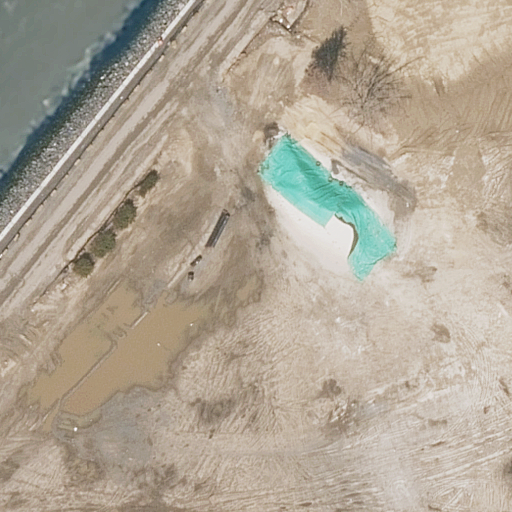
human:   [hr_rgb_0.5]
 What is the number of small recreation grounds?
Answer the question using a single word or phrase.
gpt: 0

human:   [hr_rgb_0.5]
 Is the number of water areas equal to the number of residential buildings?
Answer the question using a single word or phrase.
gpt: yes

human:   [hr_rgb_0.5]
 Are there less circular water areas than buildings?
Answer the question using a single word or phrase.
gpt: yes

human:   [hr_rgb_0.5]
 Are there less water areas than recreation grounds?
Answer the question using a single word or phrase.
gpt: no

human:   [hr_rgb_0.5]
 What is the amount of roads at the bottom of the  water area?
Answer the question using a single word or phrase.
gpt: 0

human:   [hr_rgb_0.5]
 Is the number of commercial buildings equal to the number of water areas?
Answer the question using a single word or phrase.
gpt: no

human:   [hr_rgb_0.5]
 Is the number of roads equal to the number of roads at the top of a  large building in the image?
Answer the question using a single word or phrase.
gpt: no

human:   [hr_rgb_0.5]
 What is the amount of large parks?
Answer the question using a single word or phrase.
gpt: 1

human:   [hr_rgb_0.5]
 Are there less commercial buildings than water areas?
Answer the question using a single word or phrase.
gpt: yes

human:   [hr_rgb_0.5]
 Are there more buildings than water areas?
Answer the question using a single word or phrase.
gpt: no

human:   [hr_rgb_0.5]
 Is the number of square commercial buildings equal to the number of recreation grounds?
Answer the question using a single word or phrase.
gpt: no

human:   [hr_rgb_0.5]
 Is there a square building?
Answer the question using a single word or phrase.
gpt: no

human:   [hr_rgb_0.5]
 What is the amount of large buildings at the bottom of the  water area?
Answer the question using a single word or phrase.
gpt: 0

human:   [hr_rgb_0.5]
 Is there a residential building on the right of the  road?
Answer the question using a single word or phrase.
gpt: no

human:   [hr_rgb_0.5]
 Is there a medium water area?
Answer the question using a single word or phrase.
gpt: yes

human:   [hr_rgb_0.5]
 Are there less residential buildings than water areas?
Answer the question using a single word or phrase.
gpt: no

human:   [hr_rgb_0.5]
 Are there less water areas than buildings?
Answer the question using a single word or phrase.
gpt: no

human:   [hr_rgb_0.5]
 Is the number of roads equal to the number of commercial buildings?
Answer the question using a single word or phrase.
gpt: no

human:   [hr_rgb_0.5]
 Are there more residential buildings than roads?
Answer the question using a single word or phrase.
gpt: no

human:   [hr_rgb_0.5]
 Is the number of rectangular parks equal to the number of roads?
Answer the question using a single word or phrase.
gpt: yes

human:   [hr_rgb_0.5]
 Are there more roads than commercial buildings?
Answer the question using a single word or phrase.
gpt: yes

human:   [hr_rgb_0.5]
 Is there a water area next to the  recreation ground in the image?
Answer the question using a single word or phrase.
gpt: yes

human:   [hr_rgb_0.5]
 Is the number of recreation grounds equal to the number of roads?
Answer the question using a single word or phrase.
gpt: yes

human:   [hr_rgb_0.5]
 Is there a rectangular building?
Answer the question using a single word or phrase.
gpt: yes

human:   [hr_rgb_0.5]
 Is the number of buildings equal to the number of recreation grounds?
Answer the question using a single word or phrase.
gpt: yes

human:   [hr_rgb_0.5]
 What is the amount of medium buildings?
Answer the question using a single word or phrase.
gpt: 1

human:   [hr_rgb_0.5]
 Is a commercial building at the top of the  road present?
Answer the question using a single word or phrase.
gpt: no

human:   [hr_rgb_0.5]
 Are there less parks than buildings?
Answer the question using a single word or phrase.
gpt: no

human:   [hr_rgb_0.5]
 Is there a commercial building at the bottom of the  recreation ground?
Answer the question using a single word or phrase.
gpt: no

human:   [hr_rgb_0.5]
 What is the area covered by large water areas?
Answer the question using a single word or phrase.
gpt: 0m2

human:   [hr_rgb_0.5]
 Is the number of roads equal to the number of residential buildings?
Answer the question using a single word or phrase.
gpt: yes

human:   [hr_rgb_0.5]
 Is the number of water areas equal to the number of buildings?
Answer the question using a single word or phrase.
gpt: yes

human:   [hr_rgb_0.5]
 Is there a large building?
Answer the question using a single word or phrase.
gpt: no

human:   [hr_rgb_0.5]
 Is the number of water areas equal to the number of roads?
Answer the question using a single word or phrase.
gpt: yes

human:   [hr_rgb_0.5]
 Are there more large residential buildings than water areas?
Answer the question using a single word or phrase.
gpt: no

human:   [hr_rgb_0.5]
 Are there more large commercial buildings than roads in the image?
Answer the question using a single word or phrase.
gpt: no